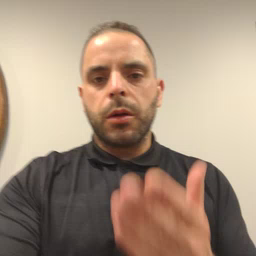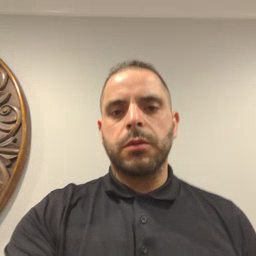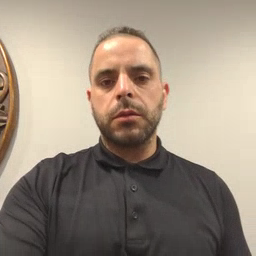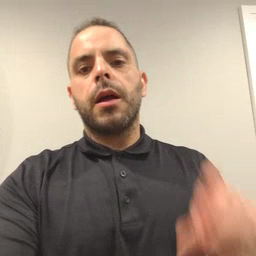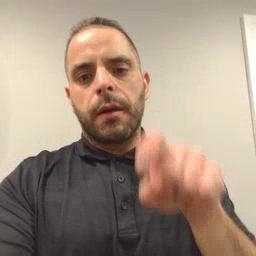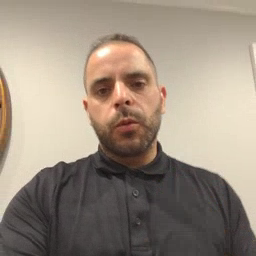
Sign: haveto